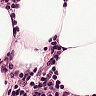
Metastatic tissue present: no